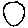
Label: circle